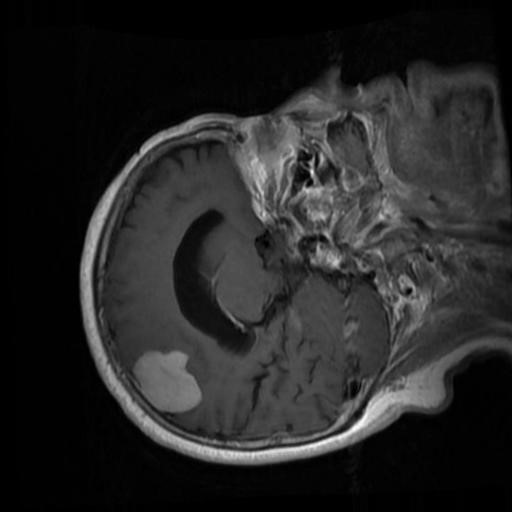
Label: brain_menin